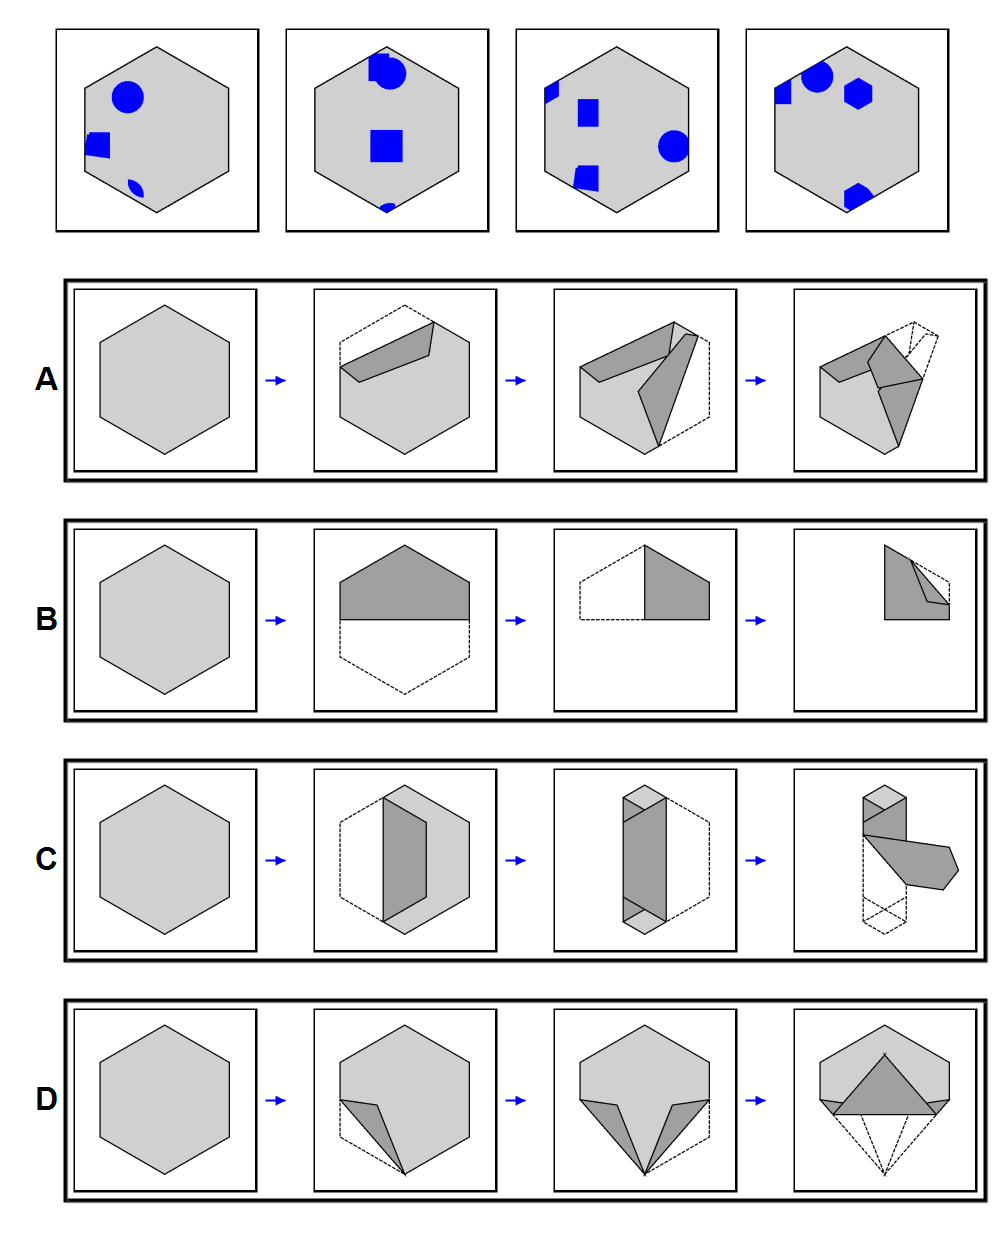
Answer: D